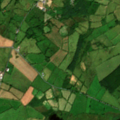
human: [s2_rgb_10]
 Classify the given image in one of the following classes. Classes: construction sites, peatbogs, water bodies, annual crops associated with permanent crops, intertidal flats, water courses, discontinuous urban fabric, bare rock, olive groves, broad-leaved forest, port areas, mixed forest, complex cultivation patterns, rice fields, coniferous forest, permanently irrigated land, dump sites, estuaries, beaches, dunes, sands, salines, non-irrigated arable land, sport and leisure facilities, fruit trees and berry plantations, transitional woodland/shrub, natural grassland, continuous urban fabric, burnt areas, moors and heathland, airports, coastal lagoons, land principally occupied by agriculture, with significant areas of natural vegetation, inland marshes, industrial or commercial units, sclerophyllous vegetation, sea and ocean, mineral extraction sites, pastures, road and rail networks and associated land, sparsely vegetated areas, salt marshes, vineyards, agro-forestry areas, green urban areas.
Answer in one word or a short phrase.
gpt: pastures, land principally occupied by agriculture, with significant areas of natural vegetation